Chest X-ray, AP view. Patient: 24 years old, sex M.
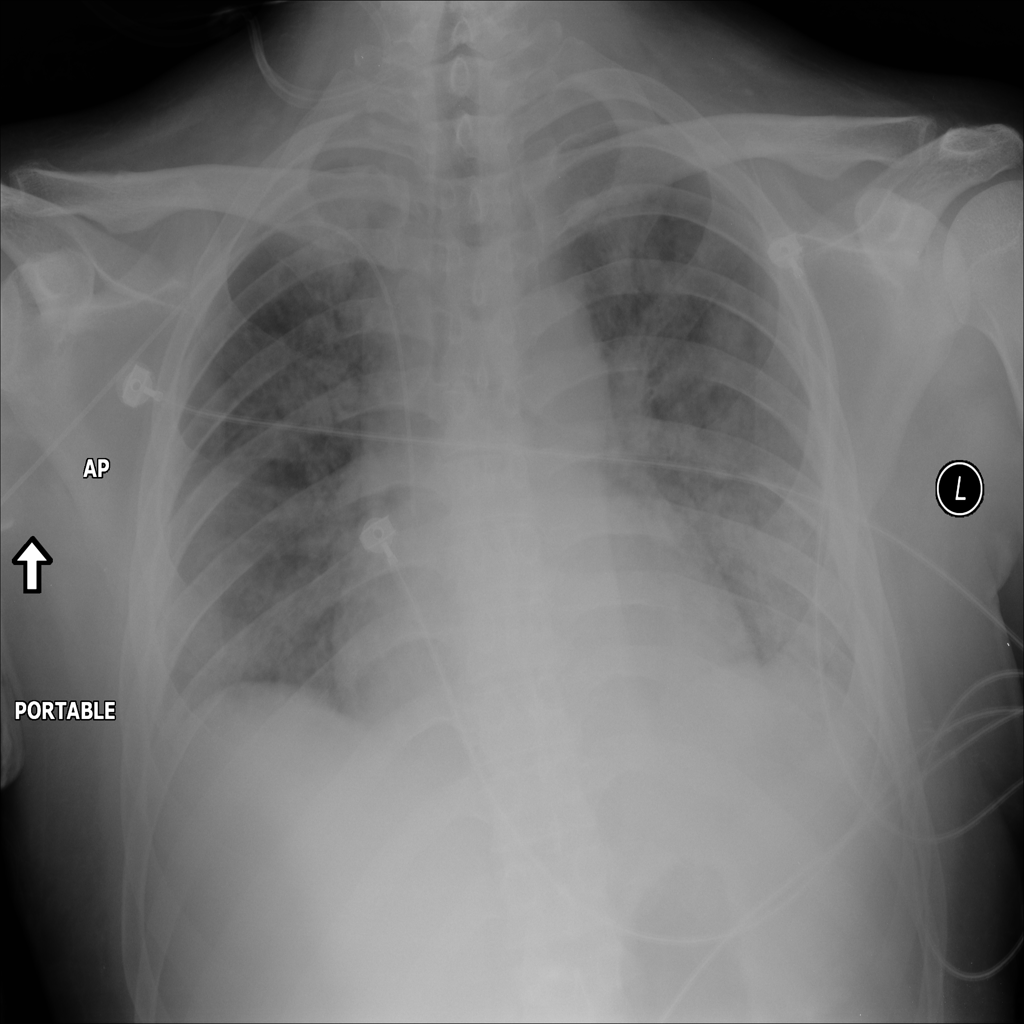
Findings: Cardiomegaly, Effusion, Infiltration